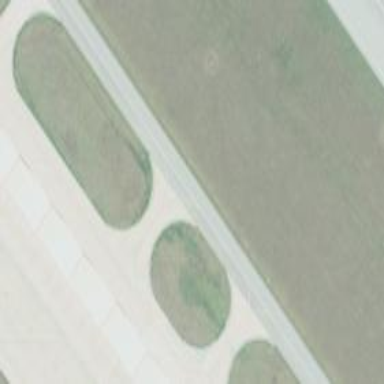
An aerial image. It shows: View of taxiway at the airport.